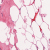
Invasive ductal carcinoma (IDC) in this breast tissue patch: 0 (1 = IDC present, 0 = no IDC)